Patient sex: M
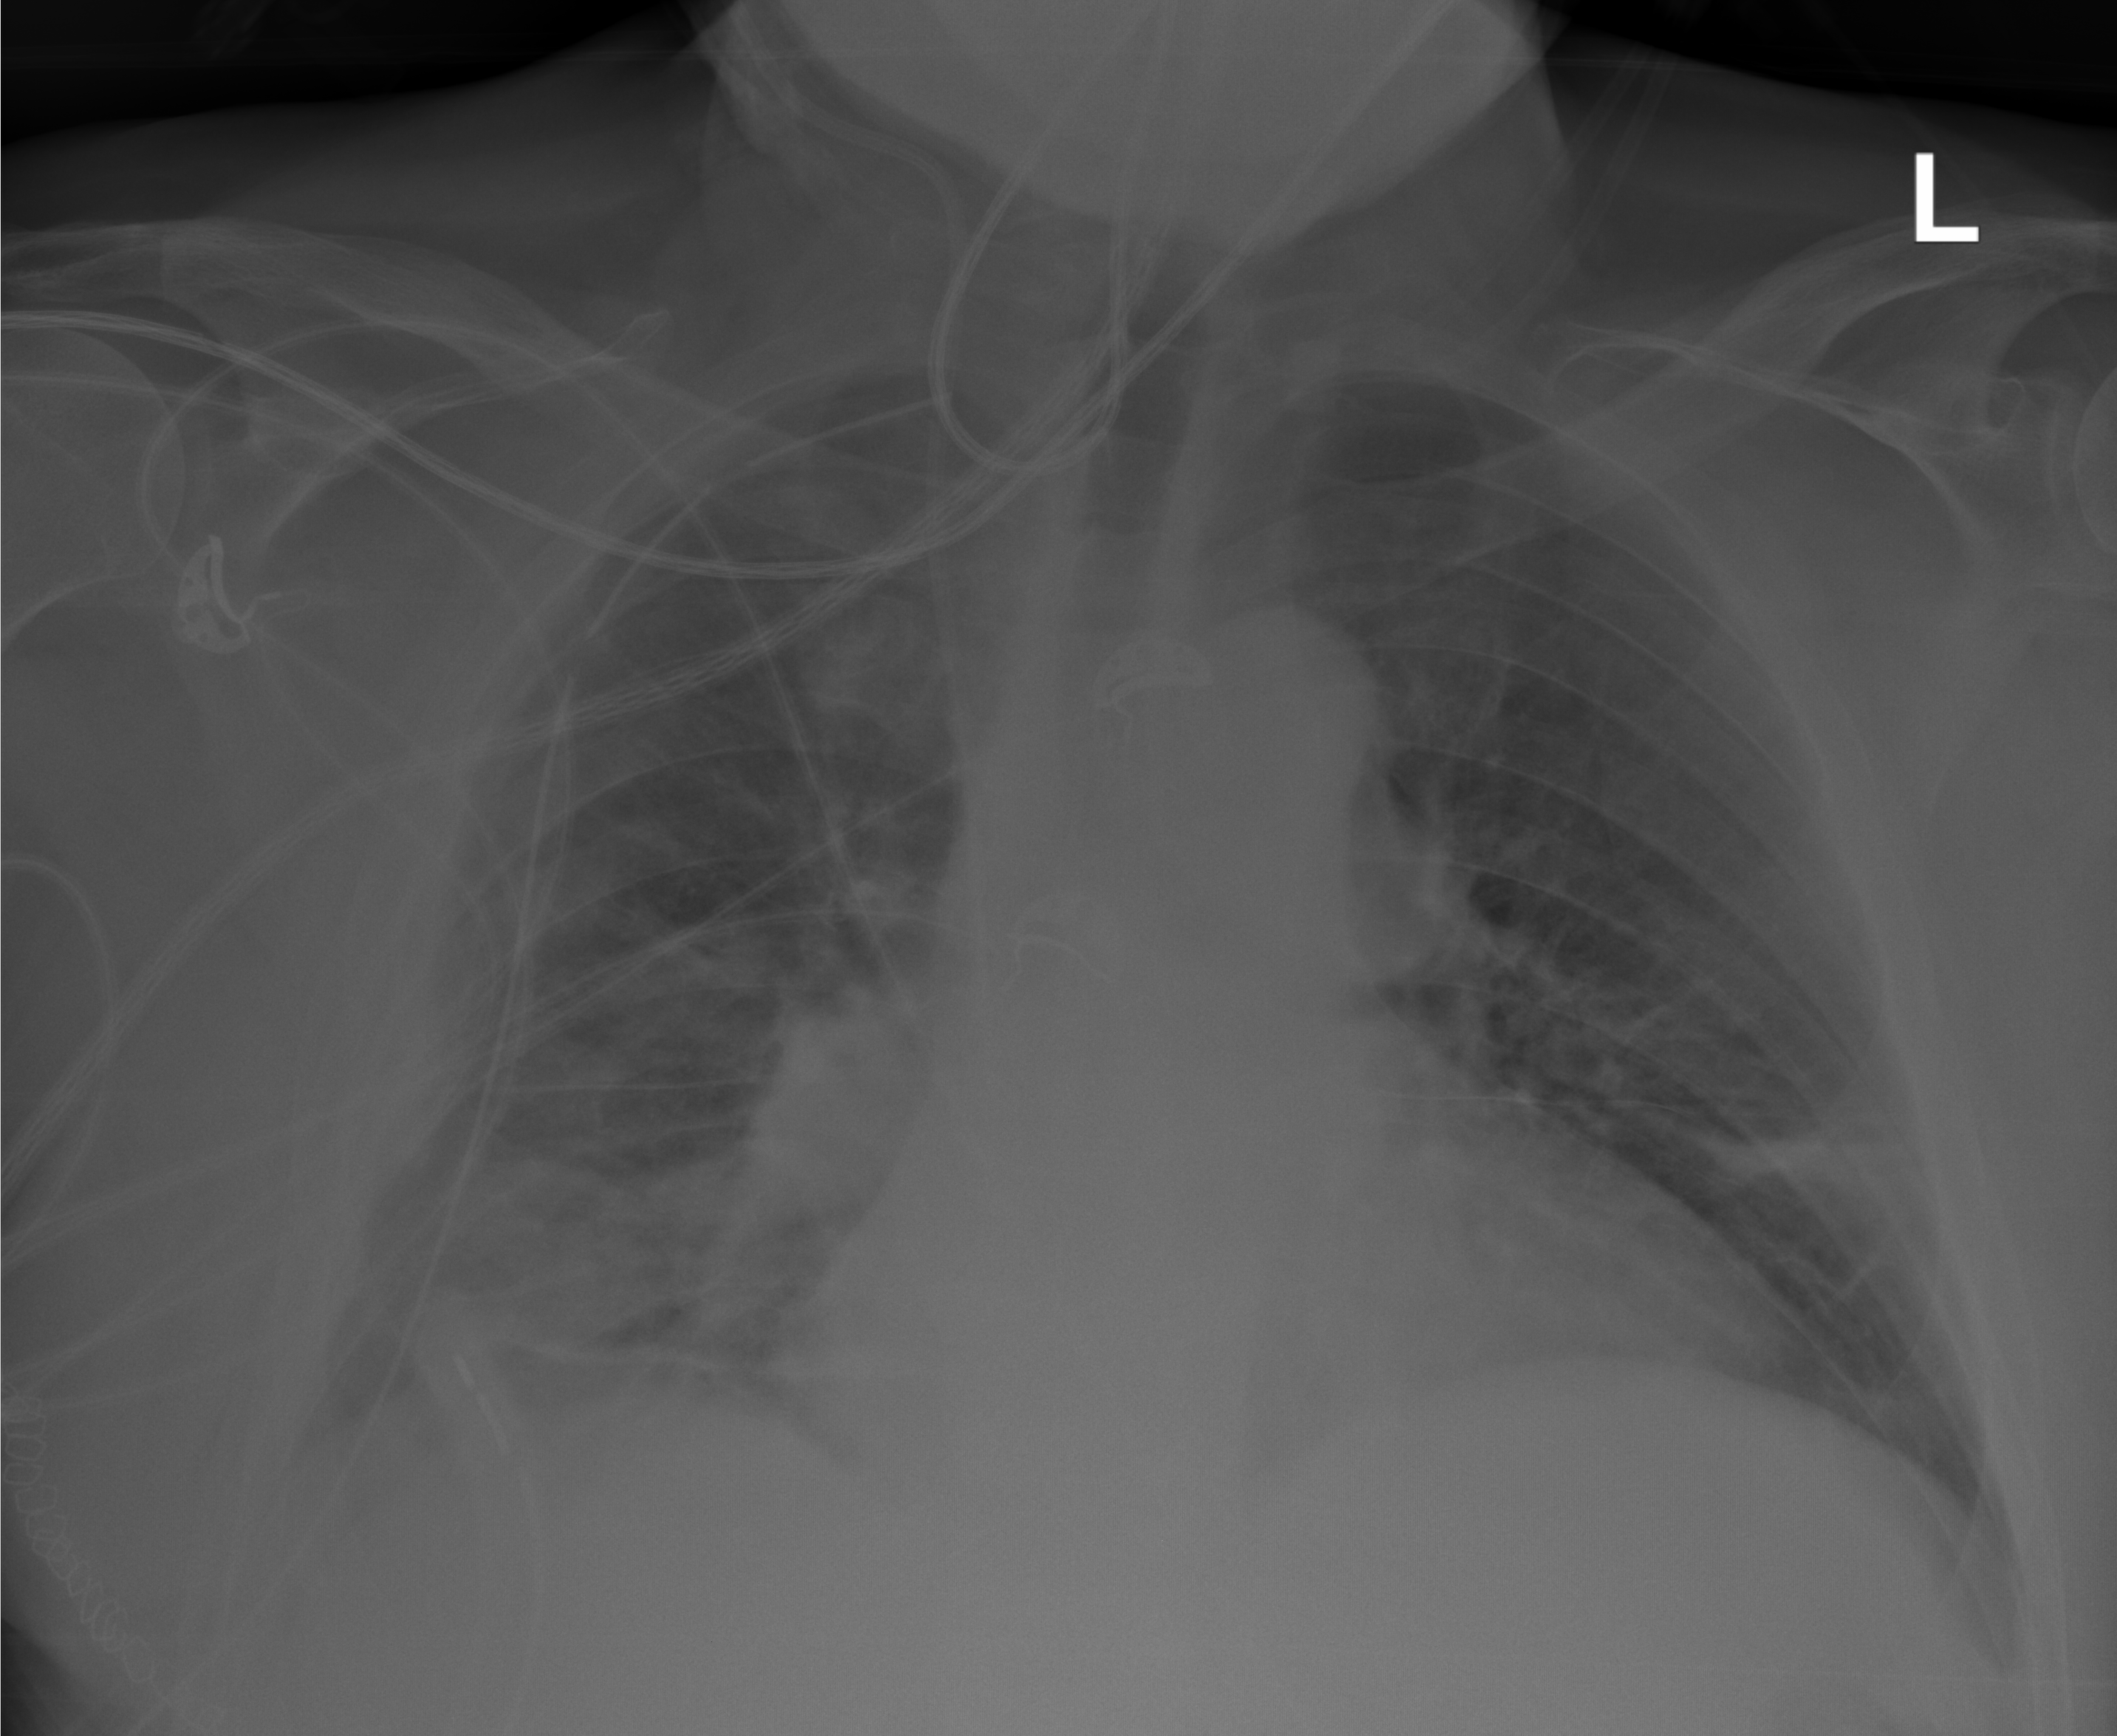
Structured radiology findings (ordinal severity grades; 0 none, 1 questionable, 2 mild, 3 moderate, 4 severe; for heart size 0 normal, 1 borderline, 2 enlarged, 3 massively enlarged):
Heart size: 2
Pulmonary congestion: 1
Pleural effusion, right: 1
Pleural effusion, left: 0
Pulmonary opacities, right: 2
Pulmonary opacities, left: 0
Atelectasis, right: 1
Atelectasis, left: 1